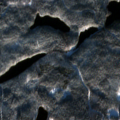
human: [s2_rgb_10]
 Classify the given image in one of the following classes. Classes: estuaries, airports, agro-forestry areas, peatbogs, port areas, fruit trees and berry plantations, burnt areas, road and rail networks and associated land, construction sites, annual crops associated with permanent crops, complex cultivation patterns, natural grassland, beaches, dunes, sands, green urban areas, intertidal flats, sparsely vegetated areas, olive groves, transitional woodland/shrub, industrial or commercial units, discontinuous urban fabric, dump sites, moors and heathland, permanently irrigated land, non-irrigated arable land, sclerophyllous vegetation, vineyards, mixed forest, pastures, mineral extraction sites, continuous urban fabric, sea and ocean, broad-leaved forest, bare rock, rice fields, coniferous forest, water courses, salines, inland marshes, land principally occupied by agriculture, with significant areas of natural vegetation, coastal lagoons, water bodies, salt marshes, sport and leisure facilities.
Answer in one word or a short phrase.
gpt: coniferous forest, mixed forest, water bodies